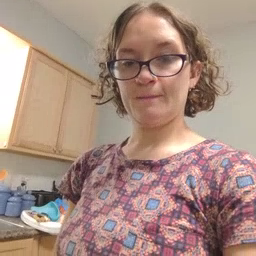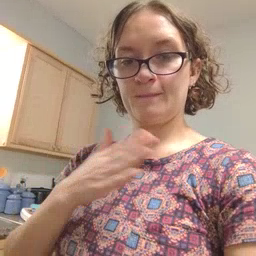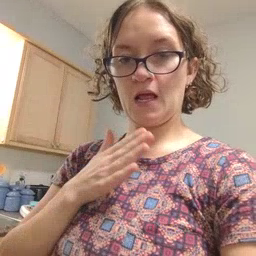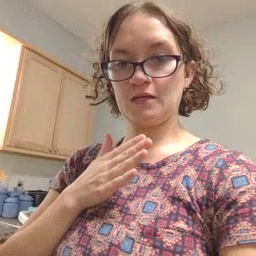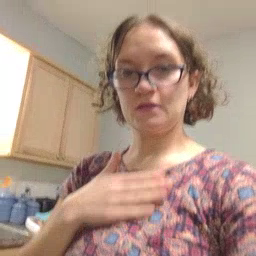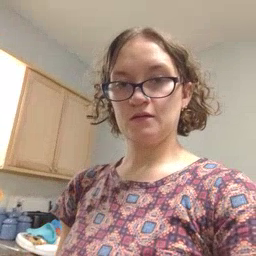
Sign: minemy